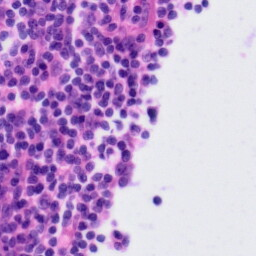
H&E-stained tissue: Tonsil